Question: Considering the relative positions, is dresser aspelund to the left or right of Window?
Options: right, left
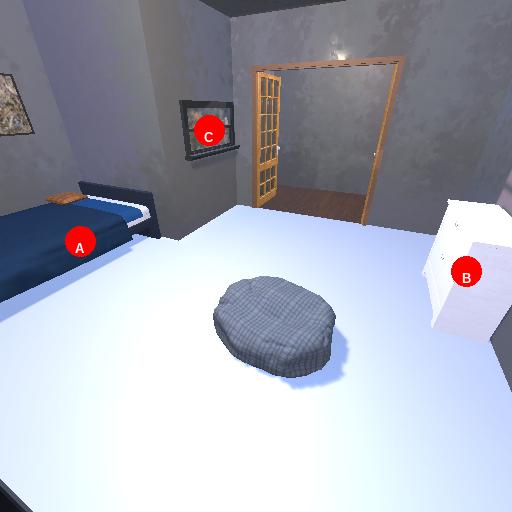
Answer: right